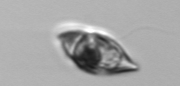
Label: Amphidinium